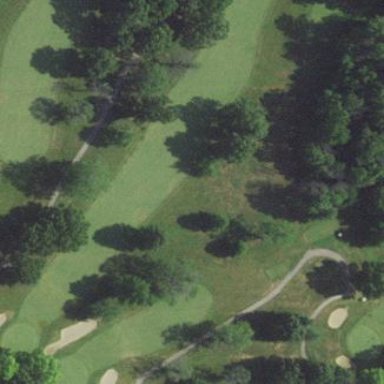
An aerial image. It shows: Rough area on grassy golf course.